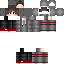
A male human skin with medium skin, wearing brown long hair dressed in a blue hoodie and black pants, featuring a closed mouth.